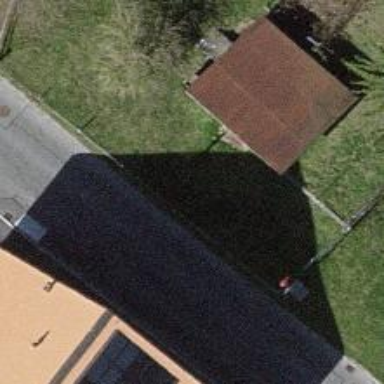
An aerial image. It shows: Shed.